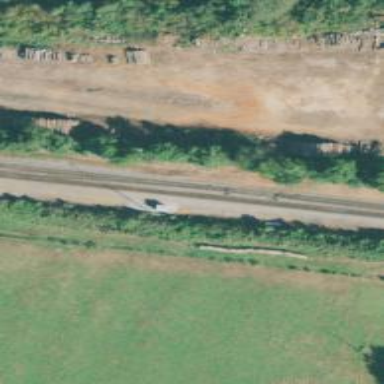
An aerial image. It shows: Railroad crossover.